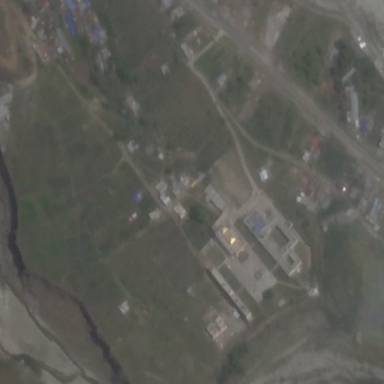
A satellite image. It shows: School.